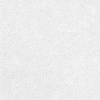
Atmospheric dust classification: dusty